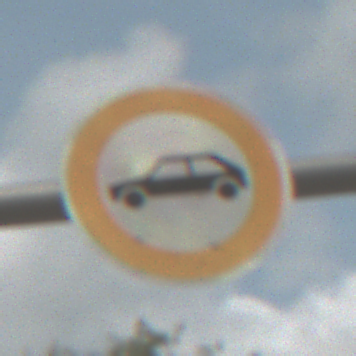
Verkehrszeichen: VerbotPersonenkraftwagen
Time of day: Midday
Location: Outdoor (Suburban)
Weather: PartlyCloudy
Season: Summer
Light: Natural